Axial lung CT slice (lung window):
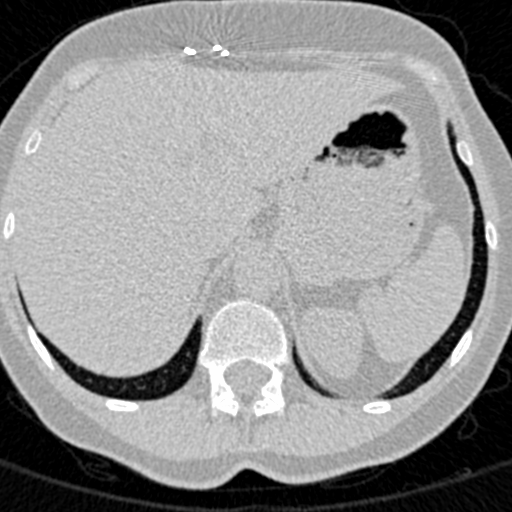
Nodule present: no